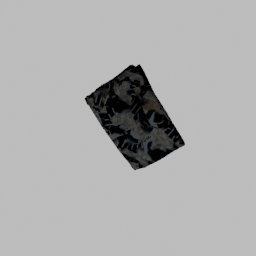
Label: tools